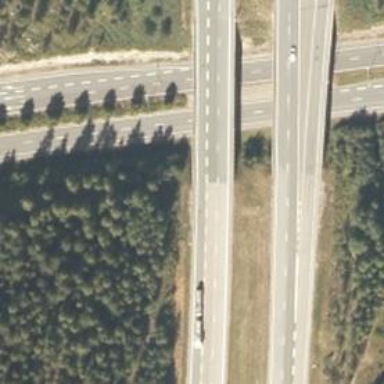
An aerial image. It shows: Motorway bridge.